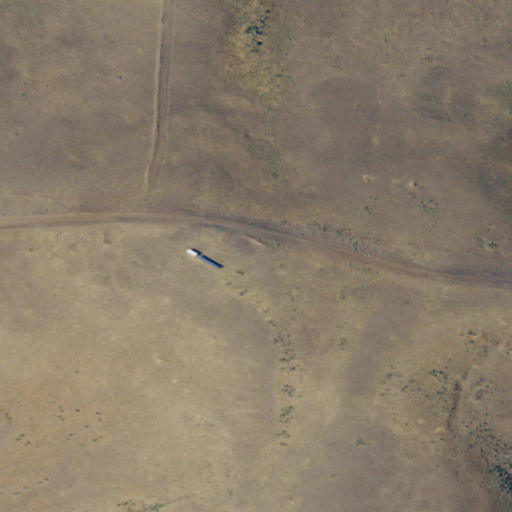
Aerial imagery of mountain in Washington named Cairn Hope Peak containing shrub and grassland